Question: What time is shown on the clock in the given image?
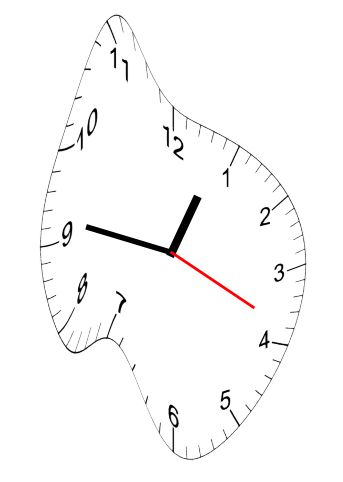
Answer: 12:46:19